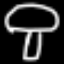
Label: mushroom